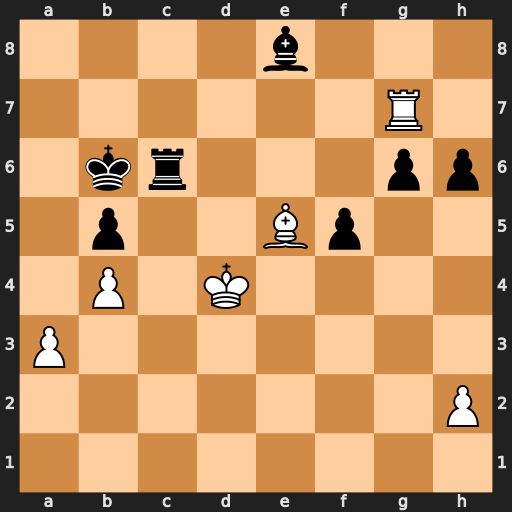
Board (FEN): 4b3/6R1/1kr3pp/1p2Bp2/1P1K4/P7/7P/8
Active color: w
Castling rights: -
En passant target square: -
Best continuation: Kd5 Rc4 Bd4+ Rxd4+ Kxd4